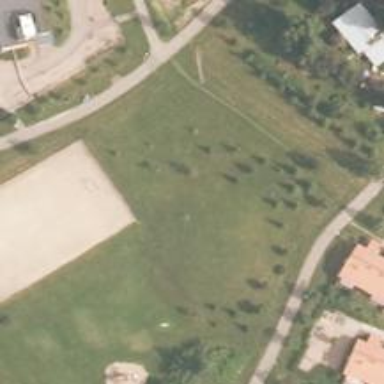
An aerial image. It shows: Disc golf hole.